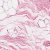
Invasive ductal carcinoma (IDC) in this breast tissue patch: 0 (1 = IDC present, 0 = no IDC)